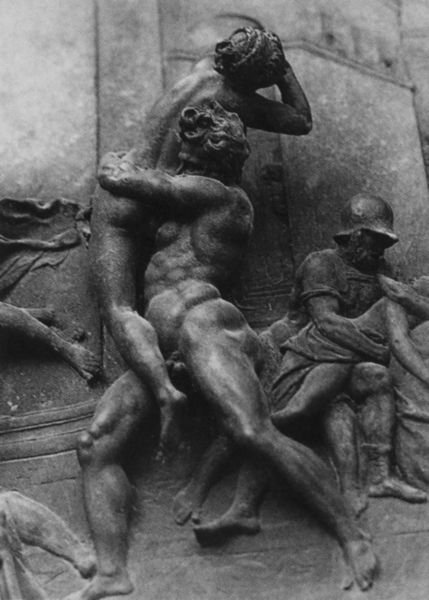
Titel: Raub der Sabinerin
Künstler: Giovanni da Bologna
Standort: Florenz, Piazza della Signoria, Loggia dei Lanzi (EU - I - Toskana)
Schlagwörter: fuß, kampf, kopf, mann, nackt, umhang, weiß, frau, grau, männer, nase, schwarz, säule, bart, hemd, wand, arme, stein, tragen, trauer, bild, haare, locken, statue, relief, bein, füße, bogen, weis, figuren, zopf, kraft, muskeln, bauch, plastik, knie, oberkörper, nakt, schwarz-weiß, kupfer, raub, soldat, helm, kämpfen, rüstung, trost, heben, entführung, kräftig, aufnahme, wehend, gepanzert, mann frau nackt